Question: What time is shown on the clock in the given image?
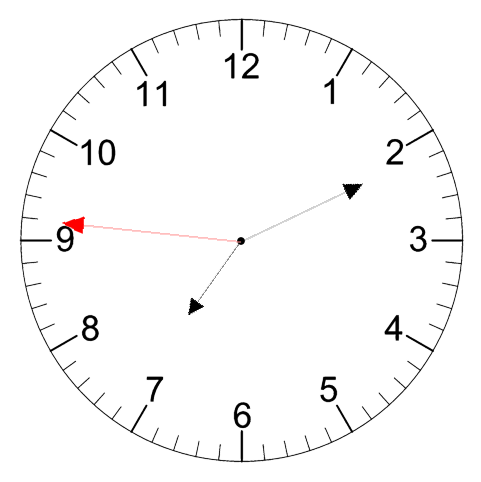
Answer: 07:10:46